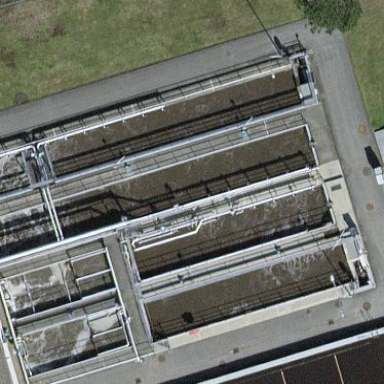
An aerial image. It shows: Image of wastewater.